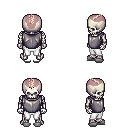
a pixel art fantasy rpg character, male body template, skeleton, steel chest armor, white pants, white blonde short mohawk hairstyle, white slippers, four views (front, back, left, right), 2x2 character sprite sheet, small pixel art, hard edges, no anti-aliasing